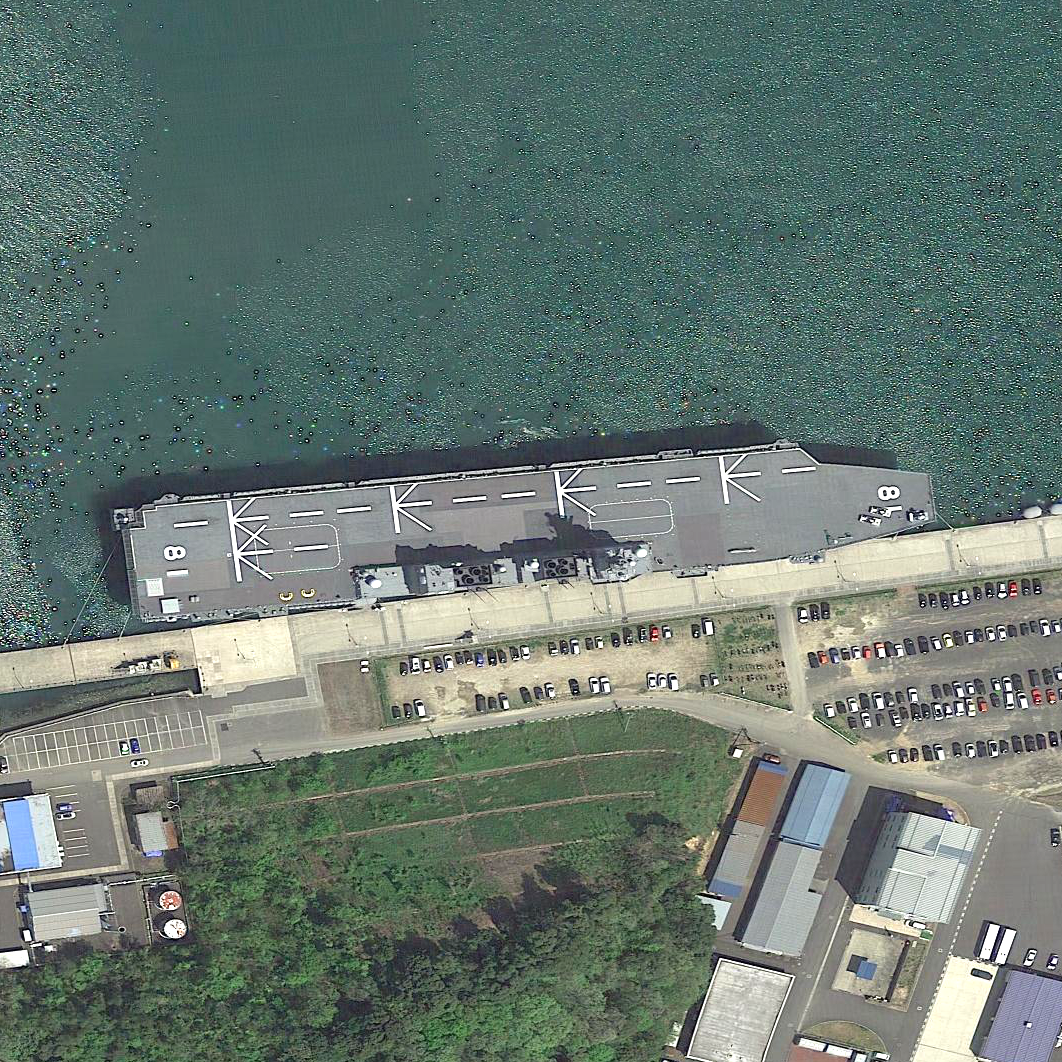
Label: assault